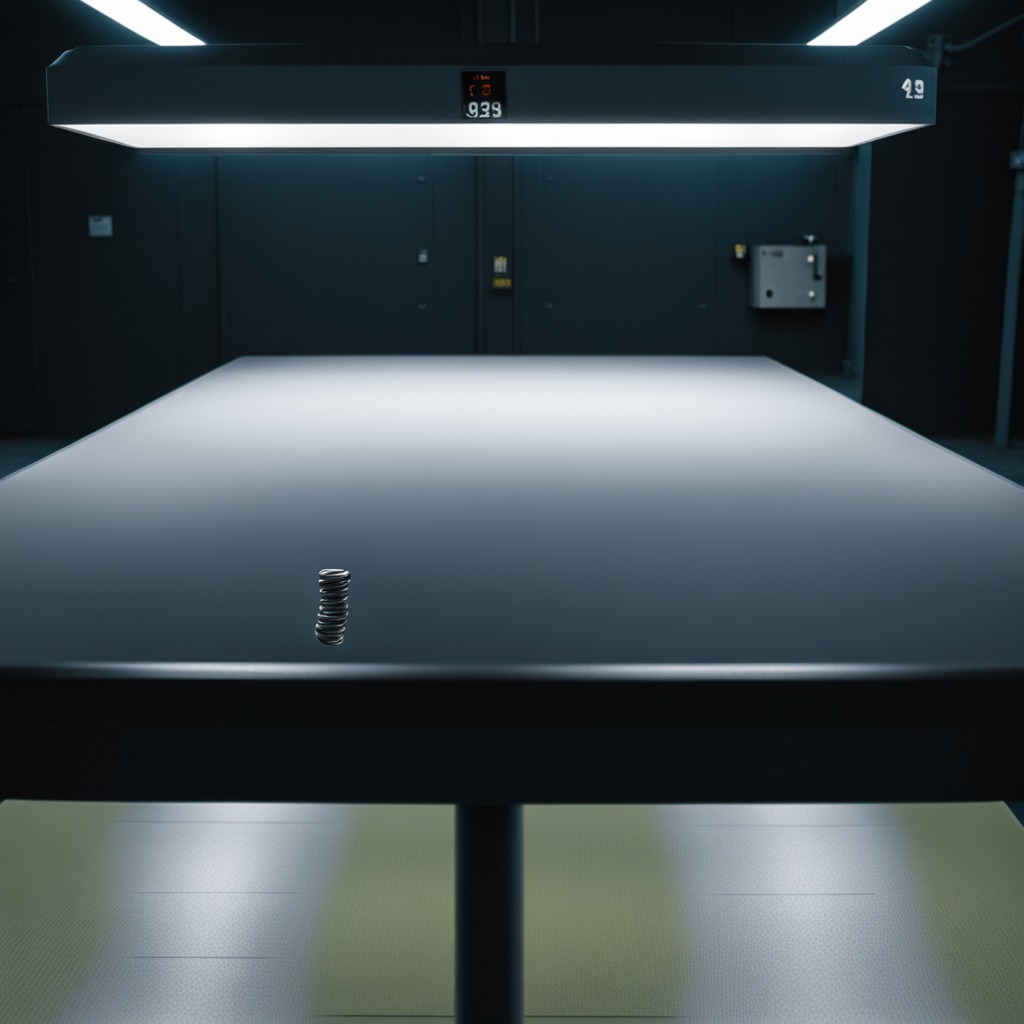
A coiled metal spring is lying on a clean empty table in a railway signal maintenance room lit by harsh overhead fluorescents.